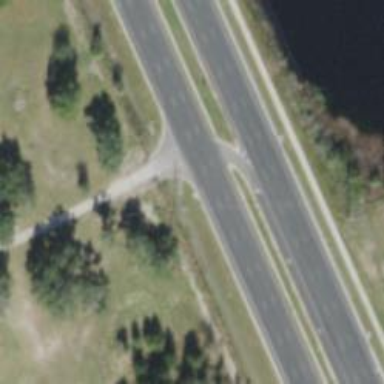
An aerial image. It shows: Trunk link highway.